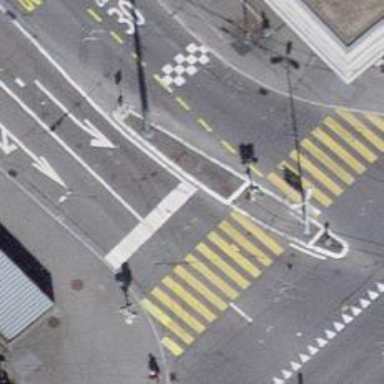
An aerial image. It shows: Road with traffic signals.